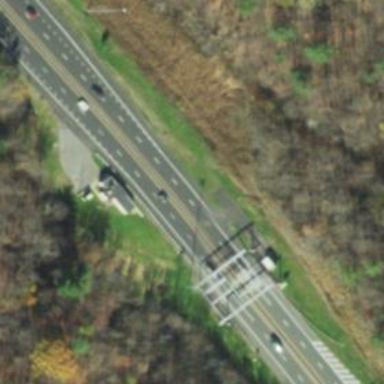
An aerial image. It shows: Toll gantry on the road.